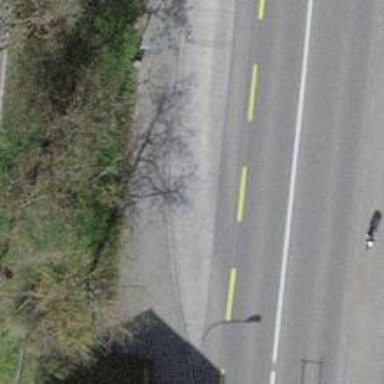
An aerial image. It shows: Platform for public transport. The platform is located by the road.